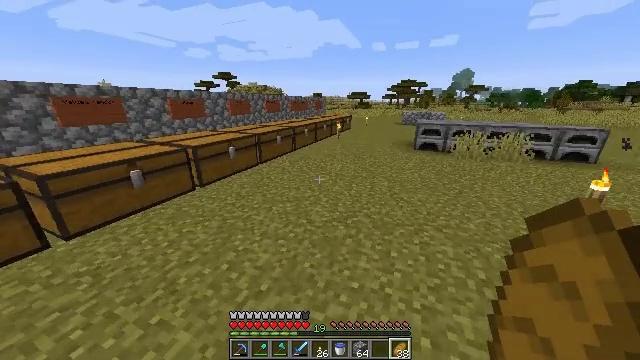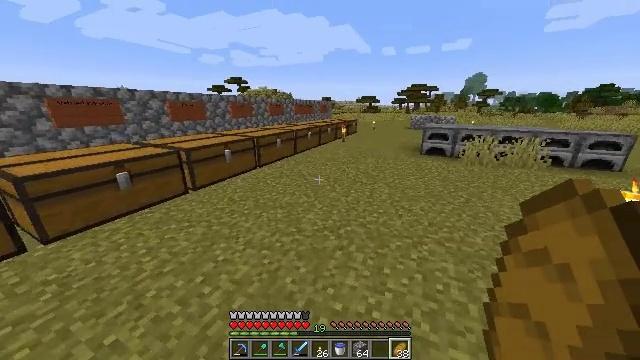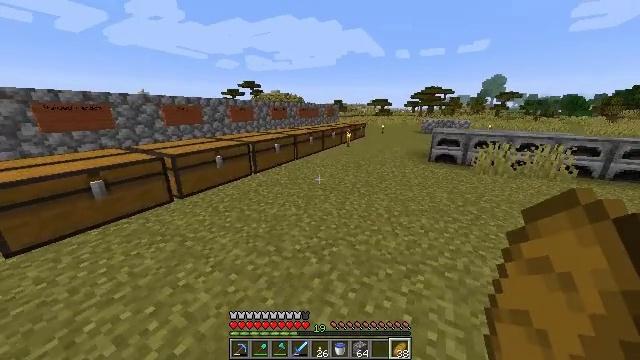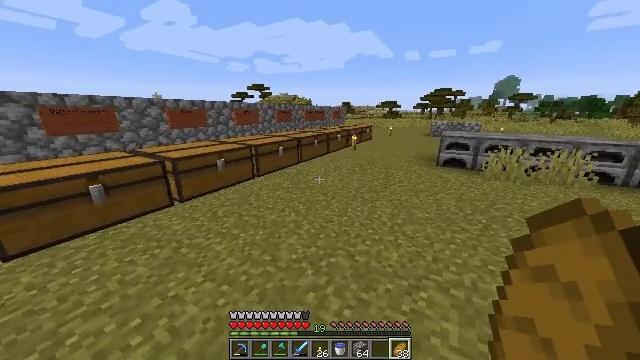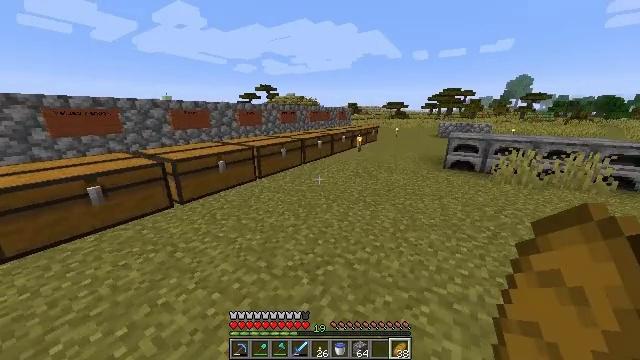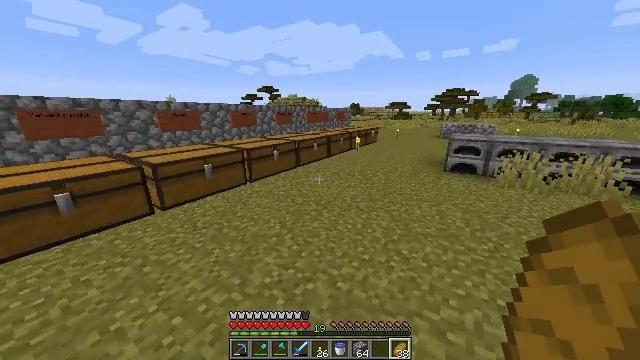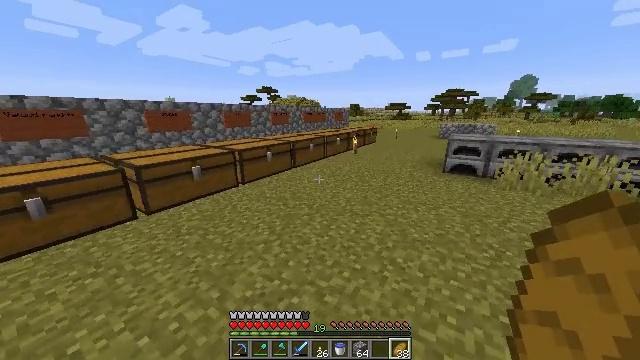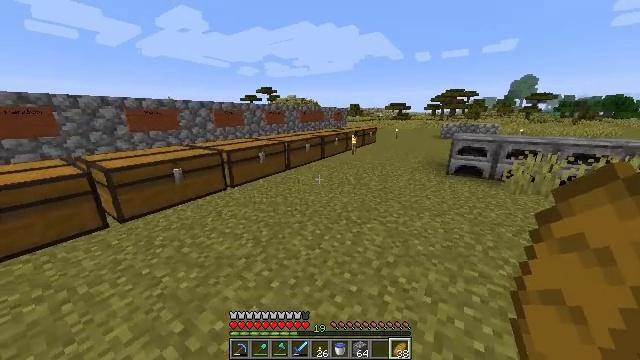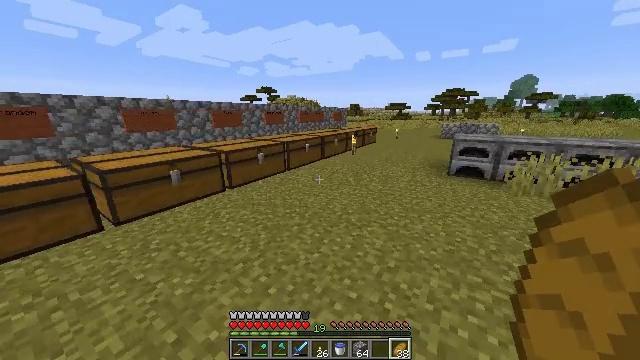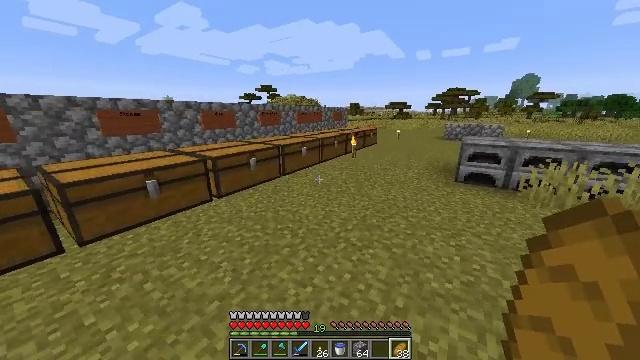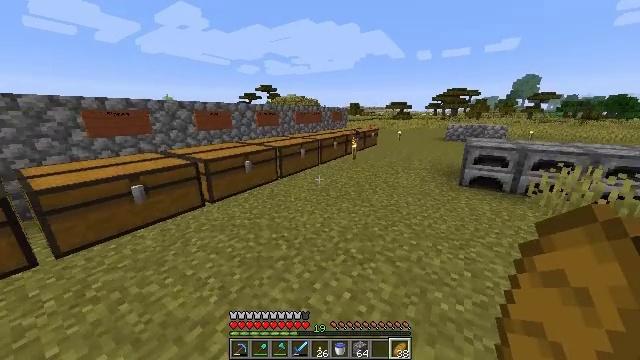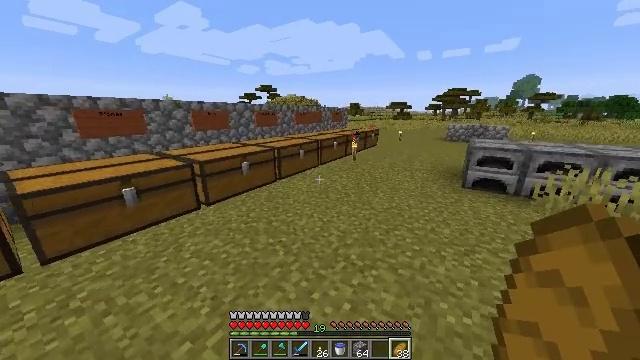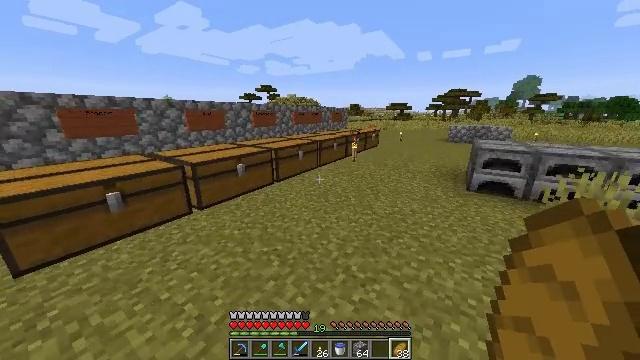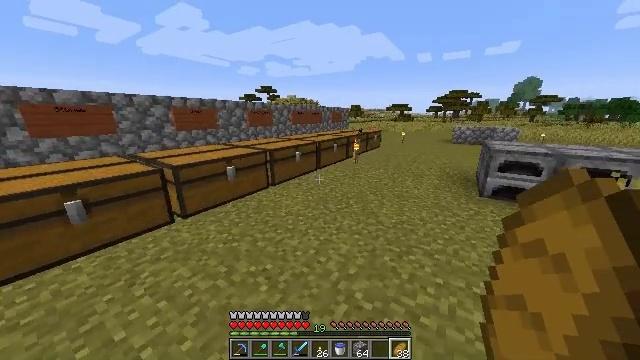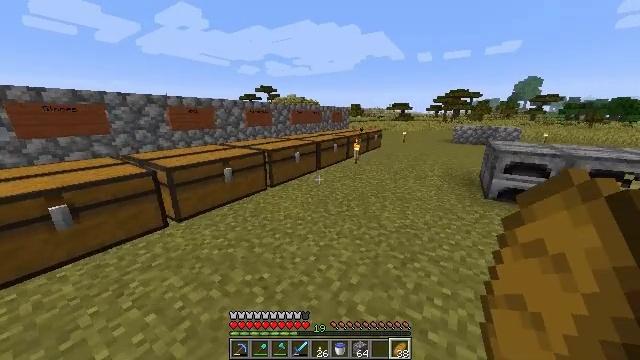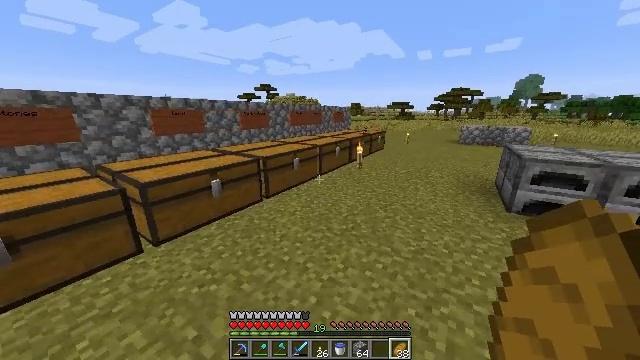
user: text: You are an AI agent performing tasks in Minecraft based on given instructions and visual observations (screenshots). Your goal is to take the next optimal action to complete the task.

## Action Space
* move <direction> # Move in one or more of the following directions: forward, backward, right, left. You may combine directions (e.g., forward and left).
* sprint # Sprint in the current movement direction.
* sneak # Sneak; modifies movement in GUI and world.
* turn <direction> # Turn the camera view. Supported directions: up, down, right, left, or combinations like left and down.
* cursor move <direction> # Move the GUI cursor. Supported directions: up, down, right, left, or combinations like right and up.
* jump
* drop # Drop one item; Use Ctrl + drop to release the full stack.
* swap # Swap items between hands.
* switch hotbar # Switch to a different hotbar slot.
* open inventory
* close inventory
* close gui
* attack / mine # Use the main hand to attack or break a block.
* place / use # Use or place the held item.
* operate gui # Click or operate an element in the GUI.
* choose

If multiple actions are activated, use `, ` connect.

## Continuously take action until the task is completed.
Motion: motion action
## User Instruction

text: Destroy the wheat to collect it.
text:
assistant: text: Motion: move forward and move right, sprint, turn left
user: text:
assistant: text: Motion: move forward and move right, sprint, turn left and up
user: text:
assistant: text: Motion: move forward and move right, sprint, turn left
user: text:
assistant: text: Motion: move forward and move right, sprint, turn left
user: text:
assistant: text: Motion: move forward and move right, sprint
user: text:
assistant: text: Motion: move forward, sprint
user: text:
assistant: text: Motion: move forward, sprint
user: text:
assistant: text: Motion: move forward, sprint
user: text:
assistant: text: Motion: move forward, sprint
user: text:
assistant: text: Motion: move forward, sprint
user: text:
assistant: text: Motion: move forward, sprint
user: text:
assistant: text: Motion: move forward, sprint
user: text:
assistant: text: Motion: move forward, sprint
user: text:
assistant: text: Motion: move forward, sprint
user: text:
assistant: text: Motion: move forward, sprint
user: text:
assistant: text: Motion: move forward and move right, sprint
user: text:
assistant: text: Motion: move forward and move right, sprint
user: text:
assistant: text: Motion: move forward and move right, sprint
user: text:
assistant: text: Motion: move forward and move right, sprint
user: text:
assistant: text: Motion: move forward and move right, sprint
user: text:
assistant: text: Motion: move forward and move right, sprint, turn up
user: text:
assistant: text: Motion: move forward, sprint, turn right and up
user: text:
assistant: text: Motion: move forward, sprint
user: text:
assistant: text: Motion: move forward, sprint
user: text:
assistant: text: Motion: move forward, sprint
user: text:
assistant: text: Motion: move forward, sprint
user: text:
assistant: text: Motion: move forward, sprint
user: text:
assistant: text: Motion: move forward, sprint
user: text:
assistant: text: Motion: move forward, sprint
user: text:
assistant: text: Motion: move forward, sprint